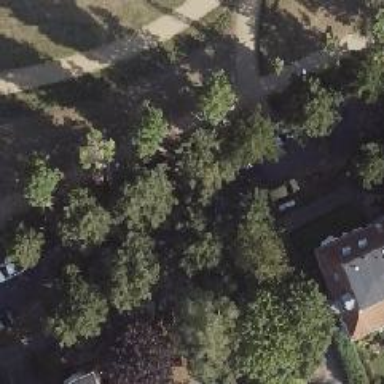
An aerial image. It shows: Avenue lined with deciduous broadleaved trees.